Field crop: maize
Growth stage: 1
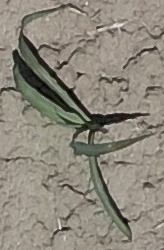
Species: sorghum